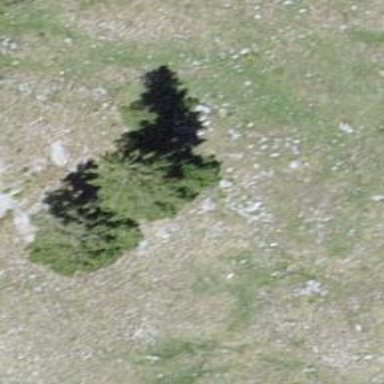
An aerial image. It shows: Needle-leaved tree in its natural environment.